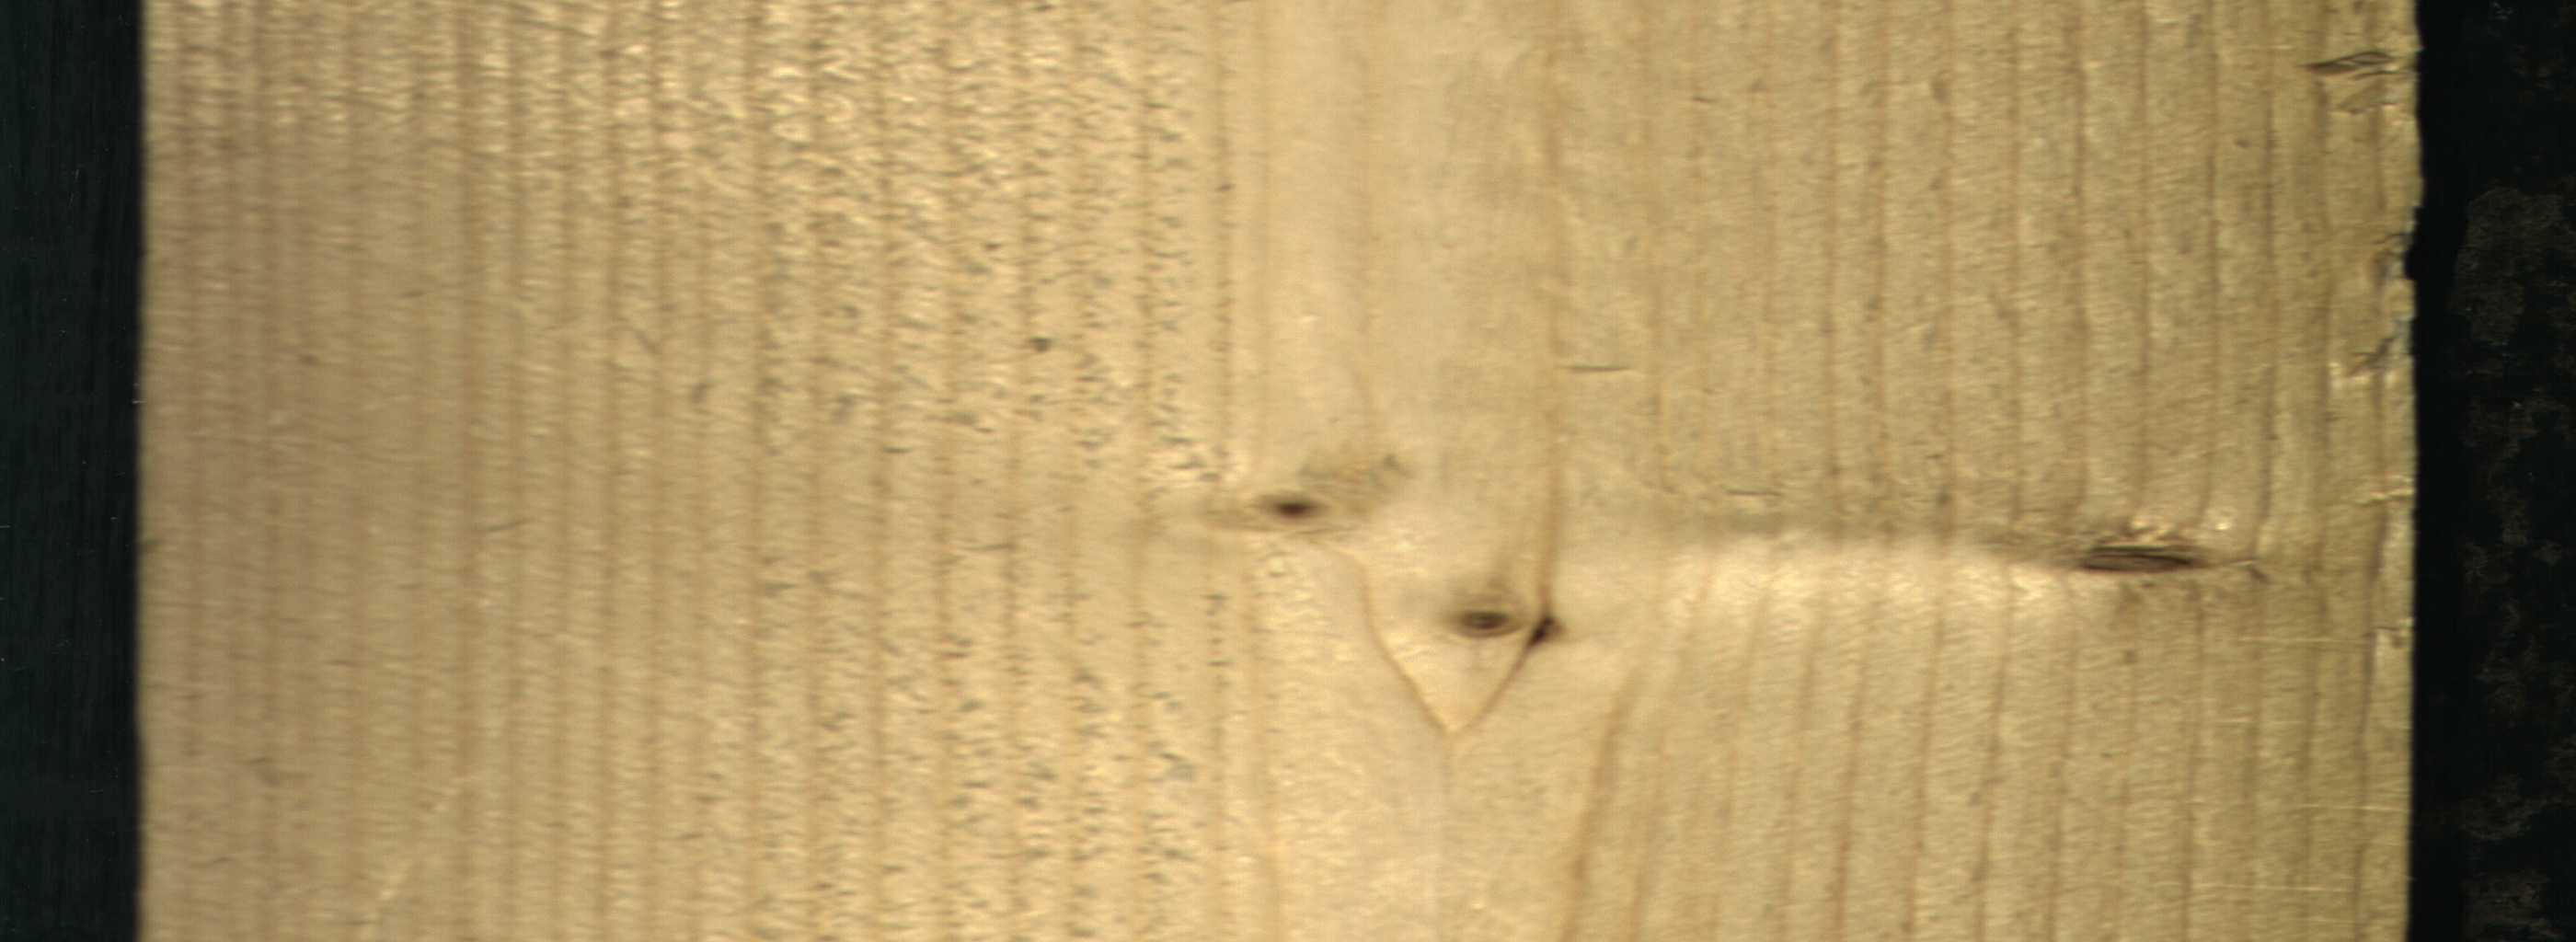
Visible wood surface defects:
Live_Knot
Live_Knot
Live_Knot